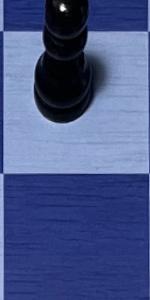
Label: Empty